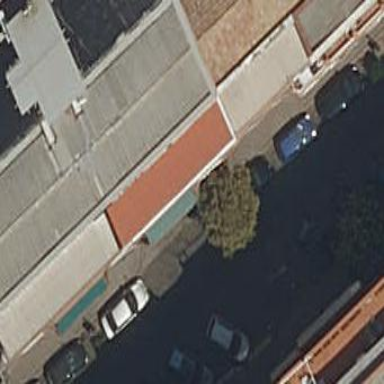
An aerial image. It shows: Part of building.